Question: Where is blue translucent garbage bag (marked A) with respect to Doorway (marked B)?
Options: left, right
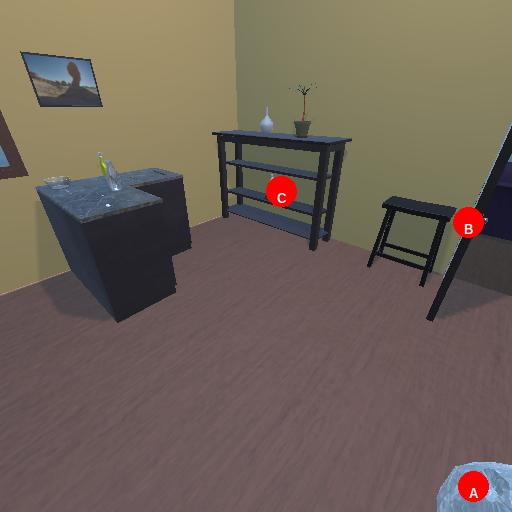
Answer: left